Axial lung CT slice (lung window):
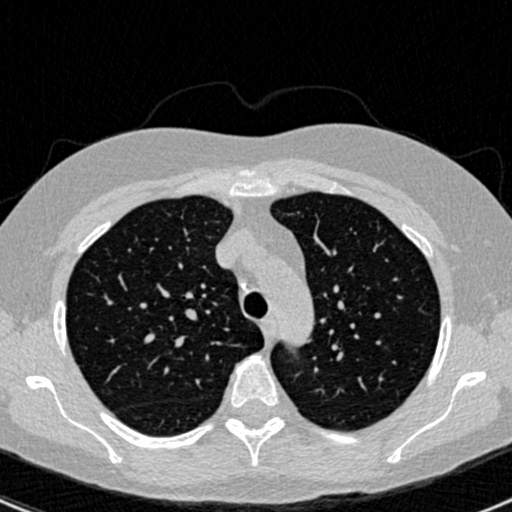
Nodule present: no